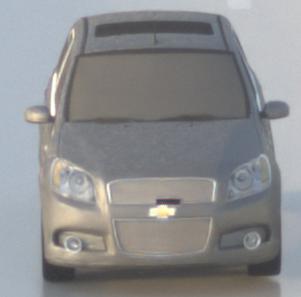
Make: Chevrolet
Model: Aveo 1.2
Detailed model: Aveo
Model produced from: 2008/06
Model produced until: 2011/01
Doors: 3
Color: gray
Road condition: wet road
Daytime: sunrise or sunset
Contrast: low contrast